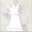
Piece: wQ